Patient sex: M
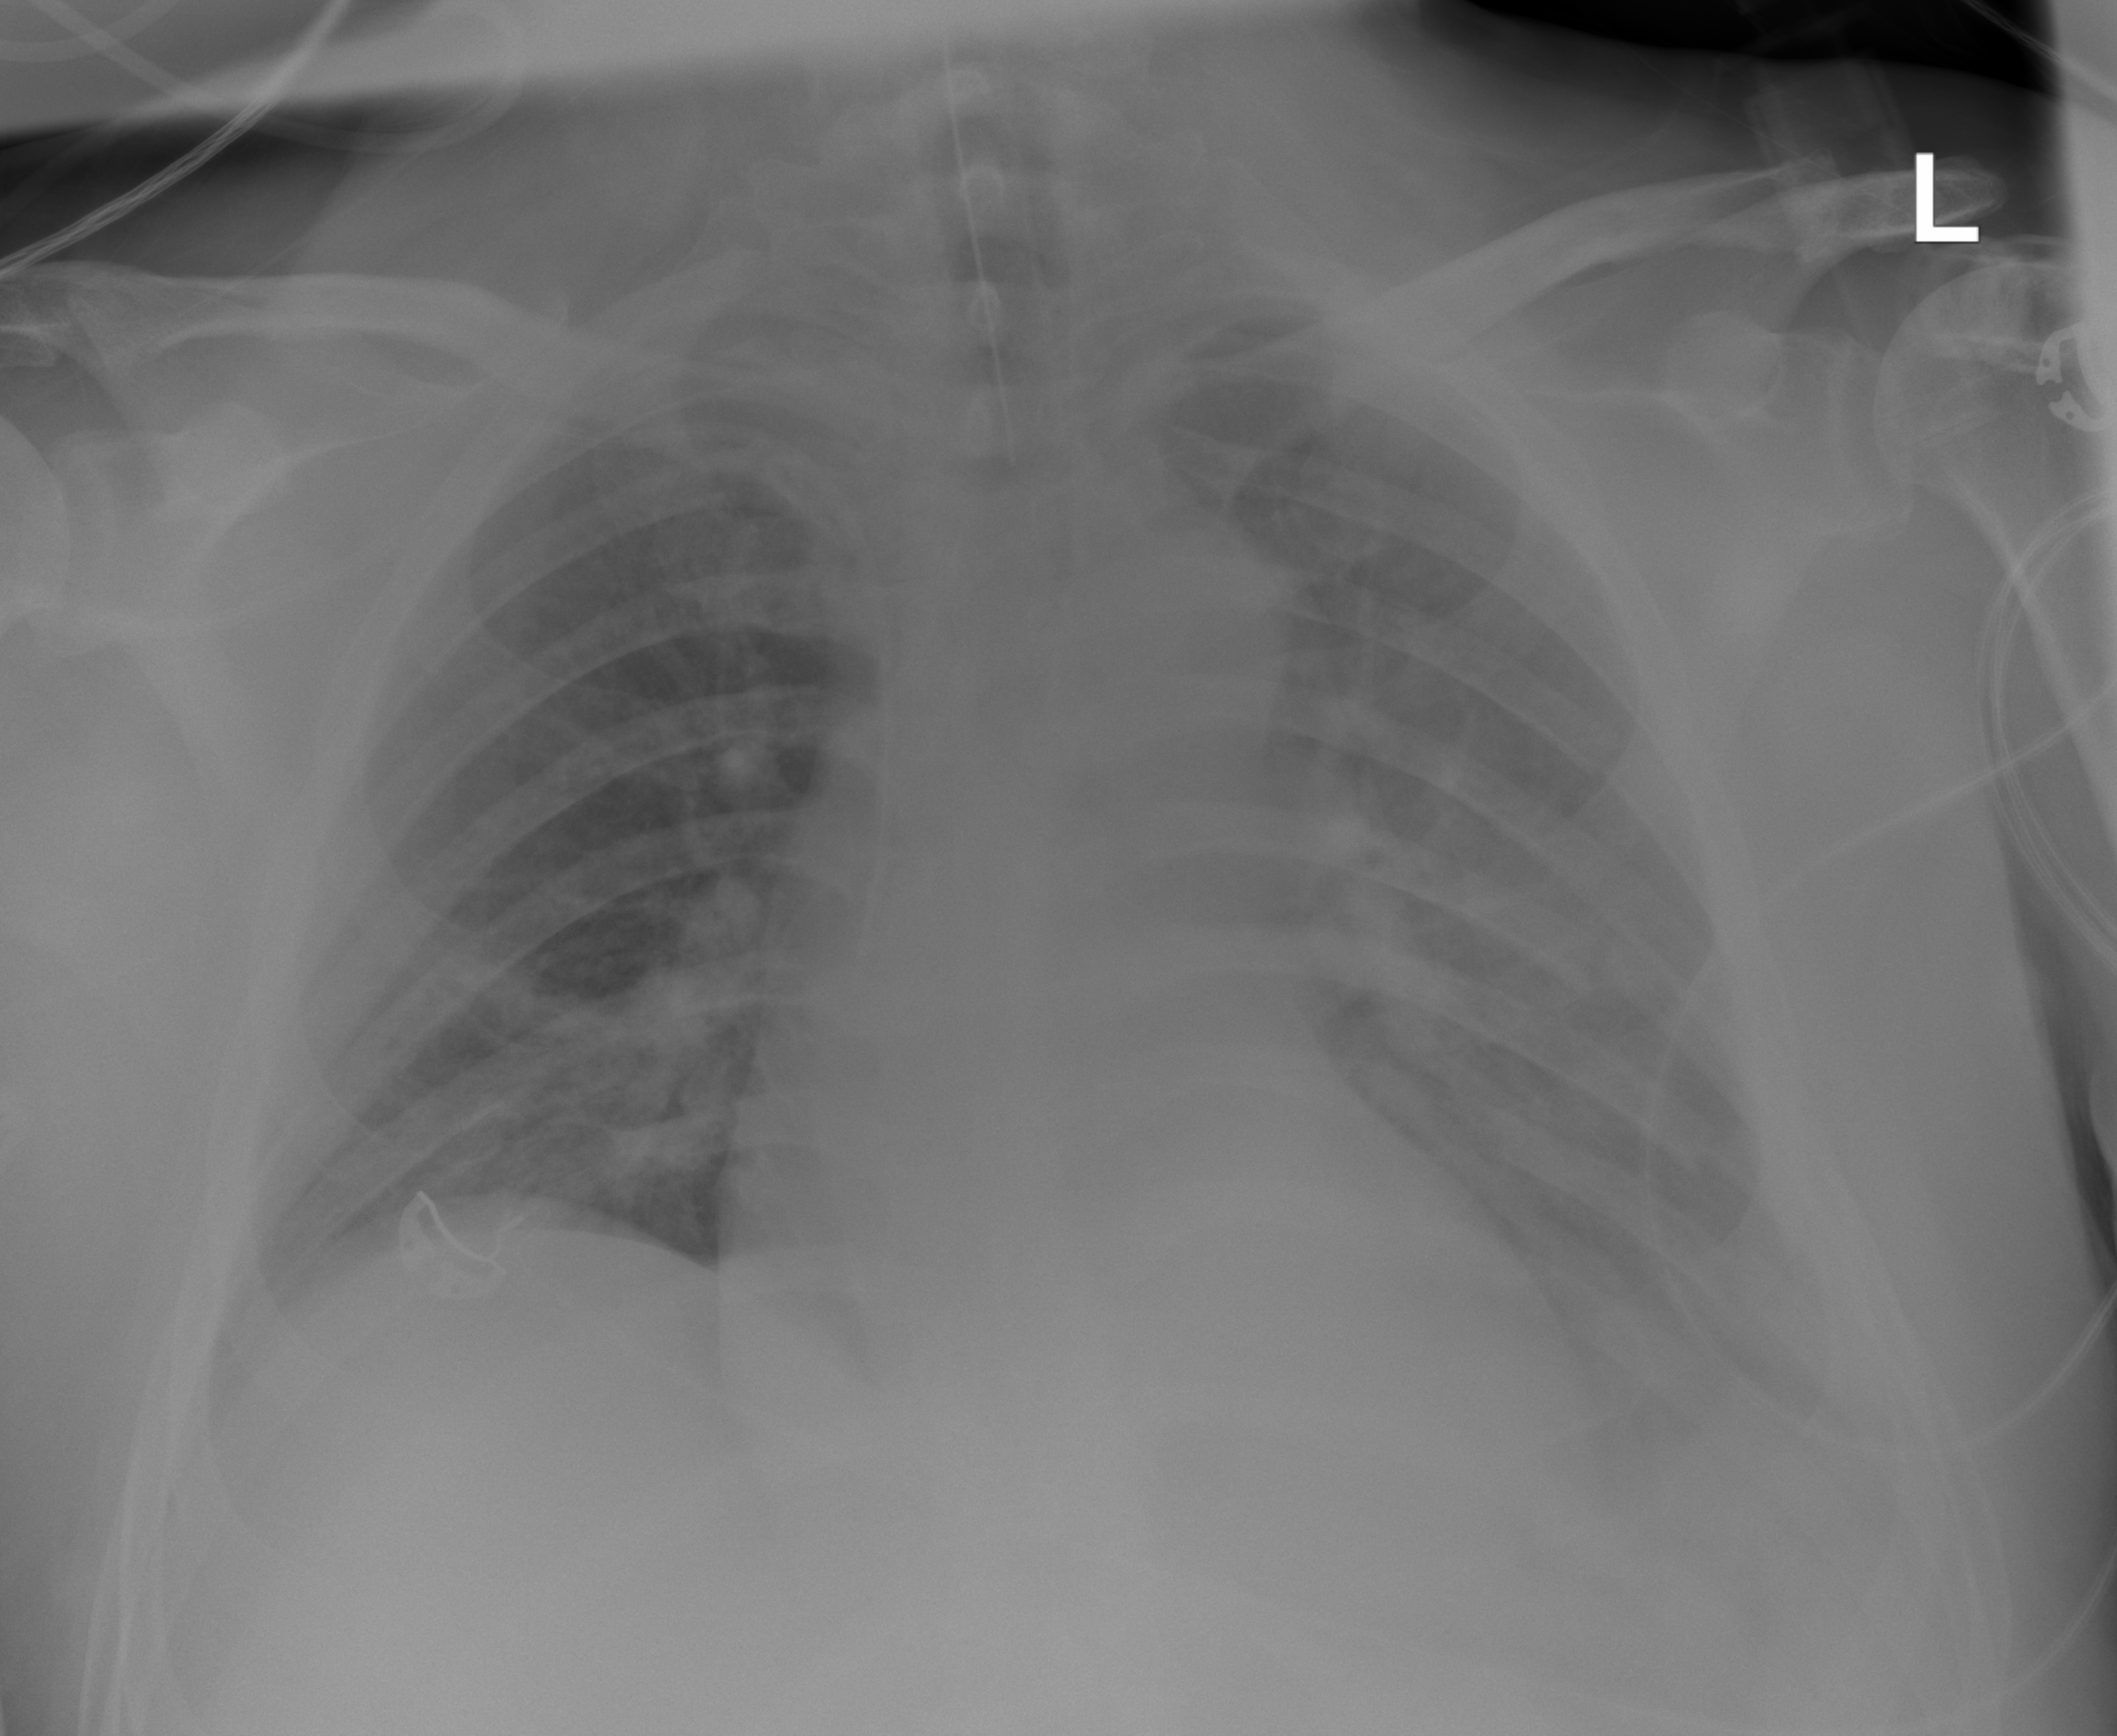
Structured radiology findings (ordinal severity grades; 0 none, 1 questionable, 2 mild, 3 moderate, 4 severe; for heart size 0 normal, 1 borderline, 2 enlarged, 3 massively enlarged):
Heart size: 1
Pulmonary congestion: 1
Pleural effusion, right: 0
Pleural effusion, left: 2
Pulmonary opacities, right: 2
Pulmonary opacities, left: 2
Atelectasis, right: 0
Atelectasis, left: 2